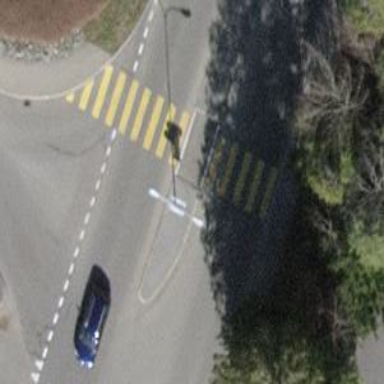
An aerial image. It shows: Marked zebra crossing with pedestrian island.